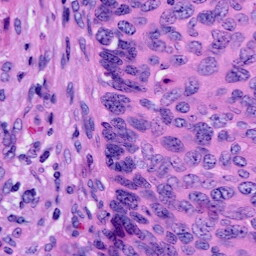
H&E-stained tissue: Cervix